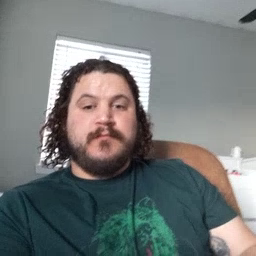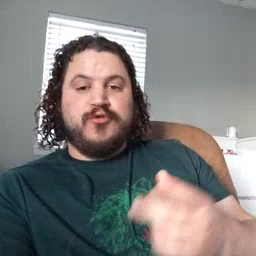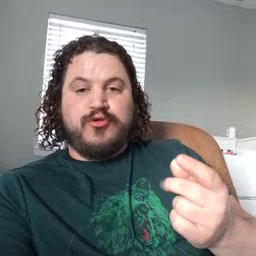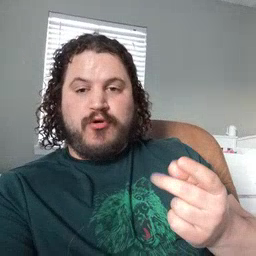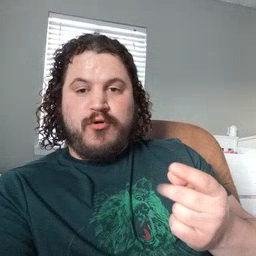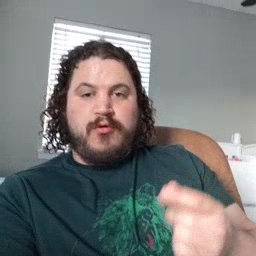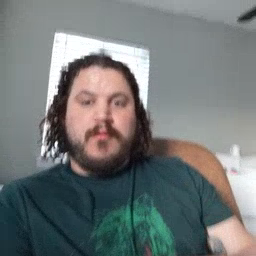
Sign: dog